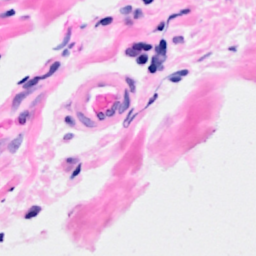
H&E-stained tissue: Breast